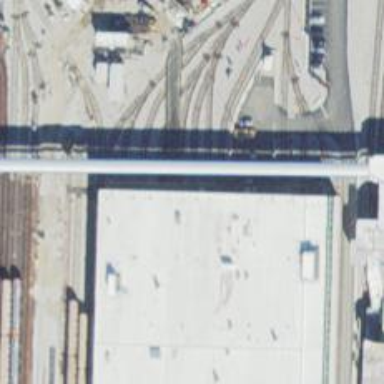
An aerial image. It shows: Yard tunnel serving as building passage for electrified rail.